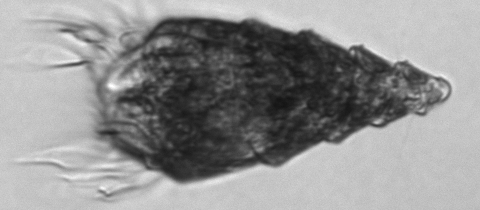
Label: Laboea_strobila